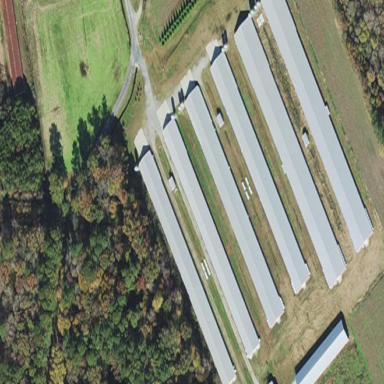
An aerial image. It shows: Farm auxiliary building.